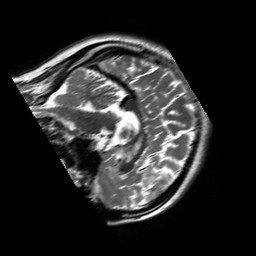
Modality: T2w
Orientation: sagittal
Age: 26
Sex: female
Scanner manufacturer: siemens
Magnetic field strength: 3 T
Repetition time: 8.53 s
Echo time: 0.091 s